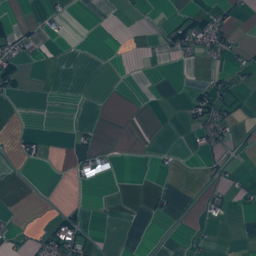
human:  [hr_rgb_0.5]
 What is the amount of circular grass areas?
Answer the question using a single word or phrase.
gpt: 1

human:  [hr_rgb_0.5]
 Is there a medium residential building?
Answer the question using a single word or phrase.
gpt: yes

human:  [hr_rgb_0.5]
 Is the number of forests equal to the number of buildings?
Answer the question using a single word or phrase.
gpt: no

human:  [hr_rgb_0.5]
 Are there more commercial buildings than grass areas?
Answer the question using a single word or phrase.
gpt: no

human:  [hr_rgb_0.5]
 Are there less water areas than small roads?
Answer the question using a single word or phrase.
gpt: yes

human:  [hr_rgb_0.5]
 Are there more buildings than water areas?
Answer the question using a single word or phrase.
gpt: yes

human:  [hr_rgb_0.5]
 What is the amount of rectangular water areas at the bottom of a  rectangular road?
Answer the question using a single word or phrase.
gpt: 0

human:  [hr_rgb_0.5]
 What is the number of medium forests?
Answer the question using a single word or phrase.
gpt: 26

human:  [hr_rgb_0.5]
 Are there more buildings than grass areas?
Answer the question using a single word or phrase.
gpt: yes

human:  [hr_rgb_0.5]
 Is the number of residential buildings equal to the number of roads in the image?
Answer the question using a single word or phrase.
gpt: no

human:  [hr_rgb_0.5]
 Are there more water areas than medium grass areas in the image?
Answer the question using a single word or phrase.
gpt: no

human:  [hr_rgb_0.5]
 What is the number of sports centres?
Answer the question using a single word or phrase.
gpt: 1

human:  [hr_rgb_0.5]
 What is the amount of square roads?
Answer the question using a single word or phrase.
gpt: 0

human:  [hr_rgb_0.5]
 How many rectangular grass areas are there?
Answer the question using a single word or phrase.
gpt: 8

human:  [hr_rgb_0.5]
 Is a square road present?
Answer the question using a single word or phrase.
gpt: no

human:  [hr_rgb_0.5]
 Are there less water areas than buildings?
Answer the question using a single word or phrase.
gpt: yes

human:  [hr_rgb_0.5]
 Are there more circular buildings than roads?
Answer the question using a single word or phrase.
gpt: no

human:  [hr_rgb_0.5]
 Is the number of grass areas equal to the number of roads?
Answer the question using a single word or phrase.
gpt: no

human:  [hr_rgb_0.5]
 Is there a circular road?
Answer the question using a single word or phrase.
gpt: no

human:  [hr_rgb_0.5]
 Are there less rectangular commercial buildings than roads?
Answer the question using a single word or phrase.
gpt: yes

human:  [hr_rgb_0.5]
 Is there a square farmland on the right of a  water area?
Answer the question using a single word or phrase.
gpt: no

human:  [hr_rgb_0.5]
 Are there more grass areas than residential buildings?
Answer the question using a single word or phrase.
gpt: no

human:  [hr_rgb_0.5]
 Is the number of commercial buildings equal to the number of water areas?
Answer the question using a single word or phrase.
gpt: no

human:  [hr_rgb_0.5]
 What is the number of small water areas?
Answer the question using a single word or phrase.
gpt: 20

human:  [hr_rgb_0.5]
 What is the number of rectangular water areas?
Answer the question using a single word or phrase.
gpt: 10

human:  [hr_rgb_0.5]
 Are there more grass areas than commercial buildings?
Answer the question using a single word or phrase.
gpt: yes

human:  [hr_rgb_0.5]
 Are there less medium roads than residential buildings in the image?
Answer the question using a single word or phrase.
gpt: yes

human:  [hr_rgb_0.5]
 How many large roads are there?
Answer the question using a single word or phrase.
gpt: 0

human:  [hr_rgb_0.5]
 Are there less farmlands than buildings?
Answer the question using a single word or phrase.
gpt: yes

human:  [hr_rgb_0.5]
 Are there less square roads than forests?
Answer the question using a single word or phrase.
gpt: yes

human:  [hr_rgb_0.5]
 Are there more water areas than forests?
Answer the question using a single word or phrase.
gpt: no

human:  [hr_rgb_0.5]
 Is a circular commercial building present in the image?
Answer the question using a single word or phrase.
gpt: no

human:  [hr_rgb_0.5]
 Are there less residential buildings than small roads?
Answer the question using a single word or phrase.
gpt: no

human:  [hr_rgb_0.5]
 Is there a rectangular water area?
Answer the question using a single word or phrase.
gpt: yes

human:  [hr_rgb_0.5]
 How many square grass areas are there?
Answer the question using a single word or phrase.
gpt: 1

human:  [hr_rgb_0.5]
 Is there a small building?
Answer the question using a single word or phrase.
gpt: yes